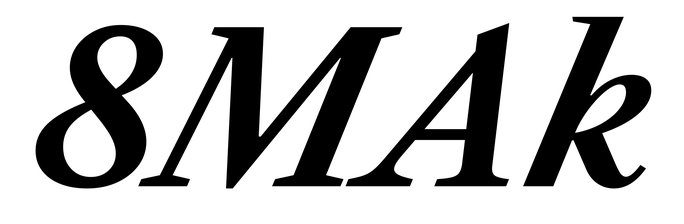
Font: LibreCaslonText-Italic_Bold_Italic